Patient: sex M, age 72
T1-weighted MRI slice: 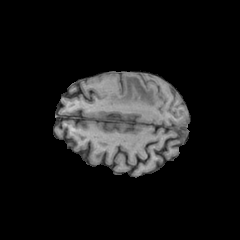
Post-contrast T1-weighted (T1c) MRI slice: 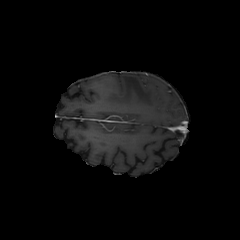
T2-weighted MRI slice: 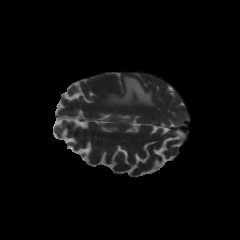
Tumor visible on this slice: yes
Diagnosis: Glioblastoma, IDH-wildtype
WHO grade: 4